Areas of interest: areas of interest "Car Dealership"
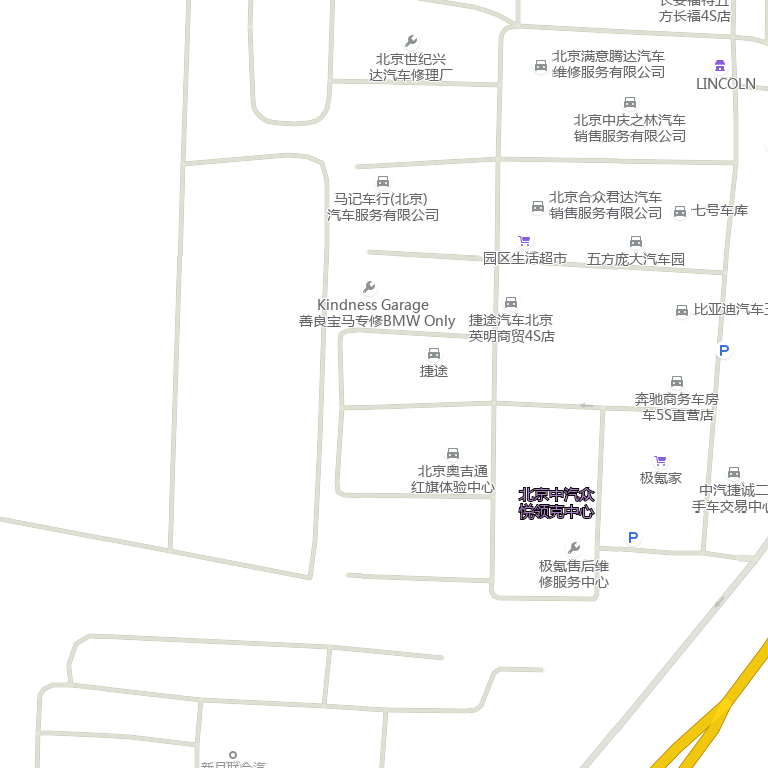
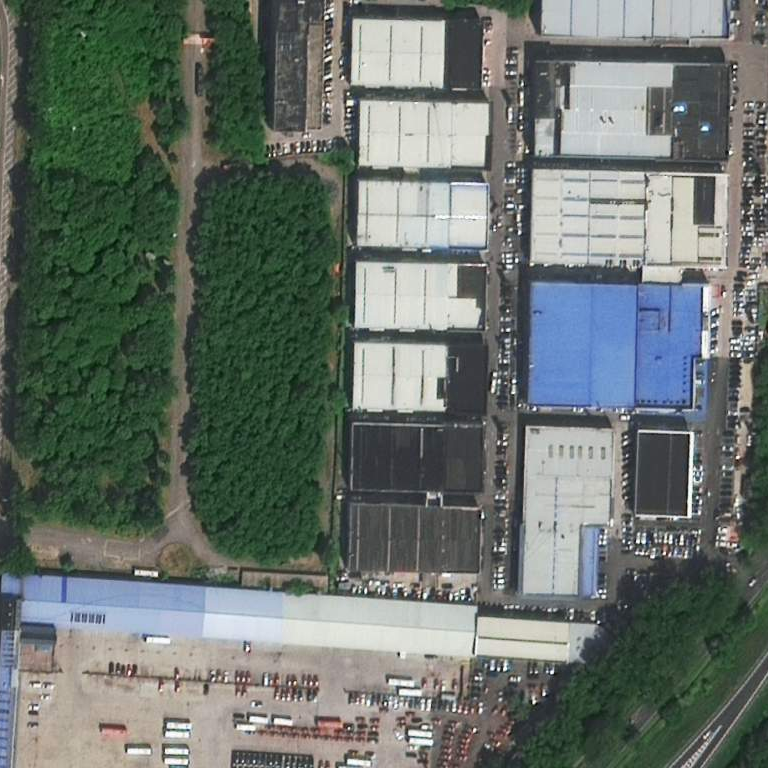